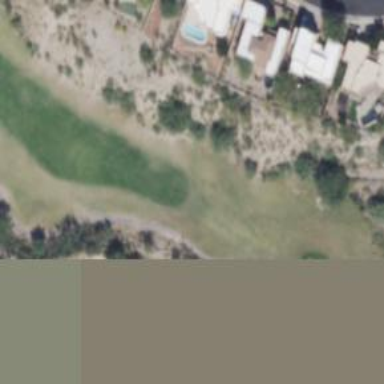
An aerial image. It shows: Path used for both walking and golf.